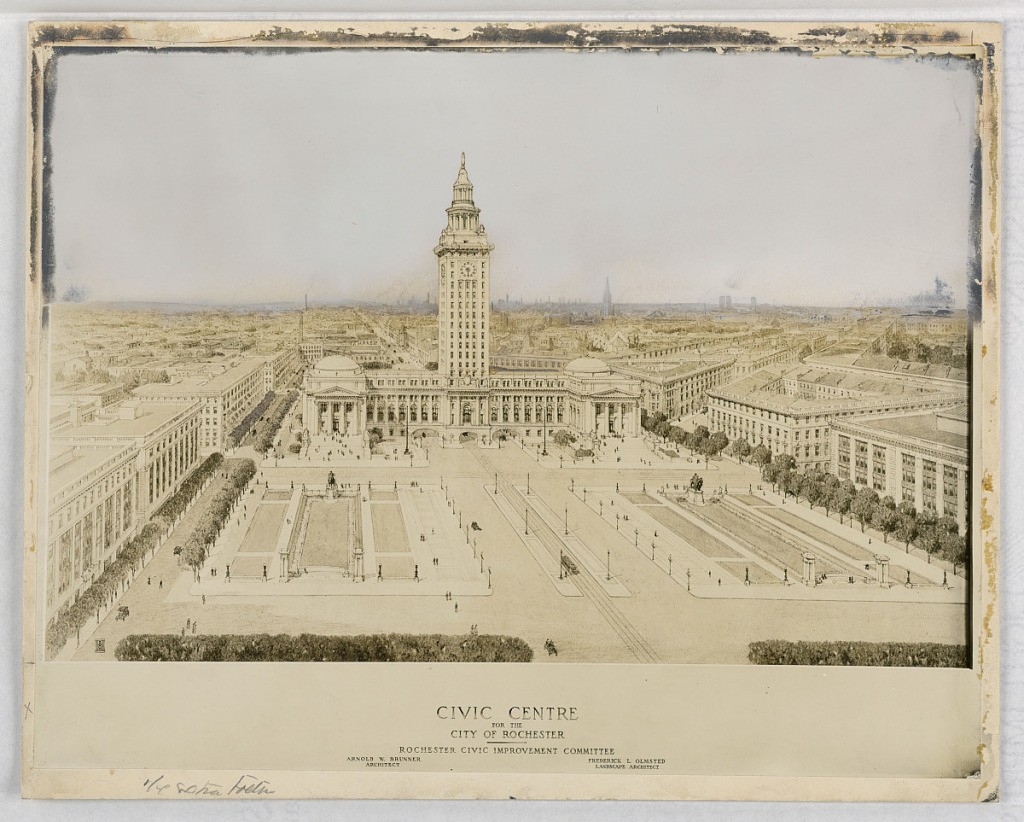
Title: Sketches – Lake Como
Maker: Arnold William Brunner, American, 1857–1925
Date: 1883
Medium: Graphite on paper
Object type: Drawing
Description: Vignettes. Sketches of figures and sailboats.